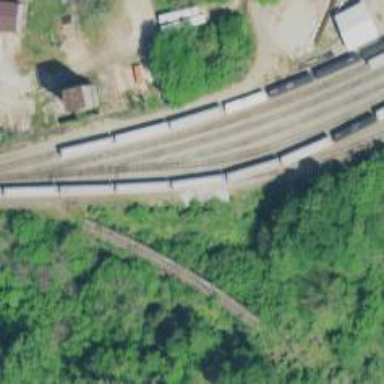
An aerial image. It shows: Disused railway yard.